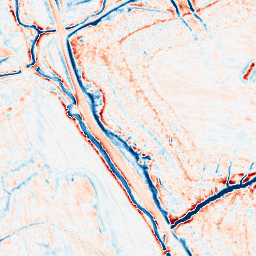
Category: edge_preserving
Decomposition family: anisotropic_diffusion
Decomposition parameters: iterations: 20
kappa: 10
gamma: 0.2
Upsampling method: regularized
Upsampling parameters: scale: 4
lambda_reg: 0.001
Upsampling scale: 4